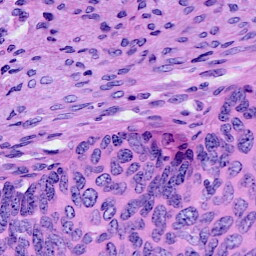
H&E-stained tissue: Cervix